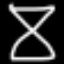
Label: hourglass